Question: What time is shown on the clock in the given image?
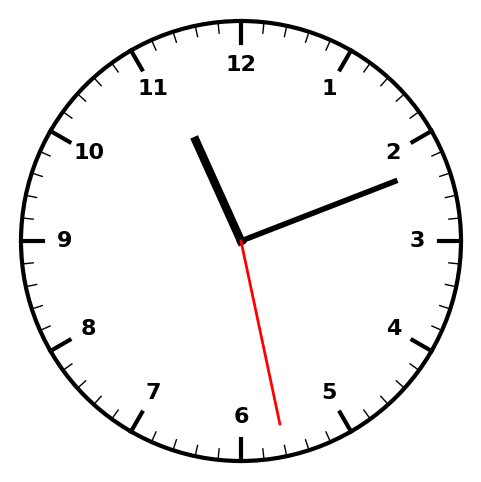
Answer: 11:11:28